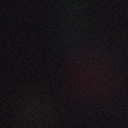
Screen state: off